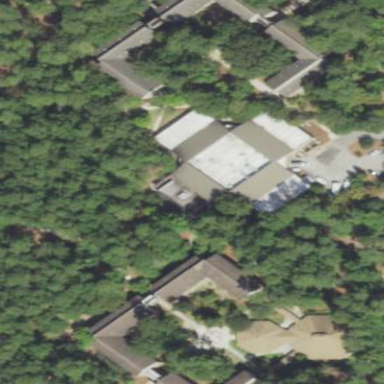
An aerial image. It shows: University building.